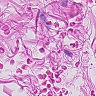
Metastatic tissue present: no